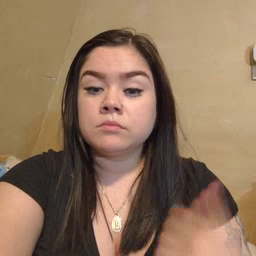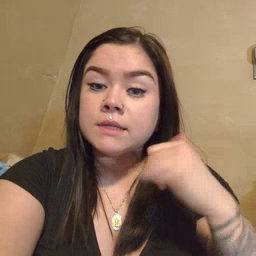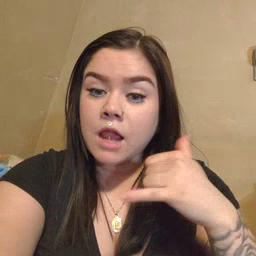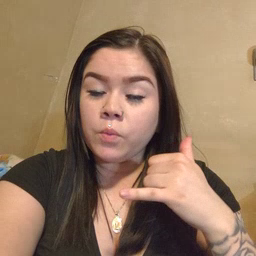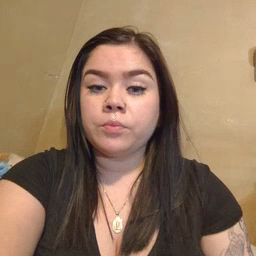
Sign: yellow